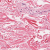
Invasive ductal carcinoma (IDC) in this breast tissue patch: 0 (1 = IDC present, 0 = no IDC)